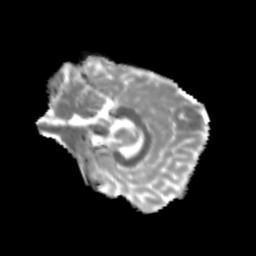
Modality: MD
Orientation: sagittal
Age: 19
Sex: female
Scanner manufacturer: siemens
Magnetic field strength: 3 T
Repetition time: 3.5 s
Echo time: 0.125 s